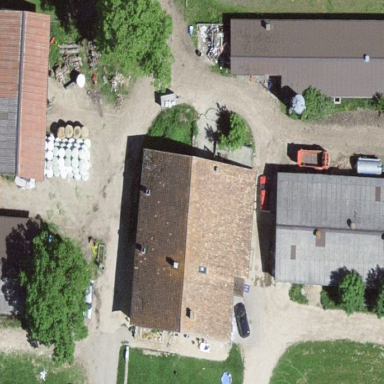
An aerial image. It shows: Farm building.